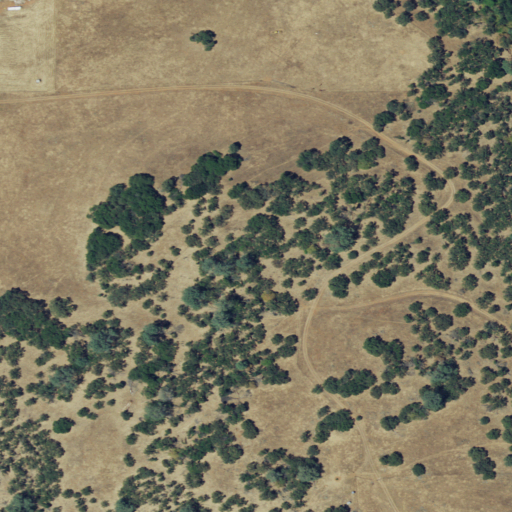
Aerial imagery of ridge(s) in California named Gales Ridge containing shrub, grassland, evergreen forest, deciduous forest, mixed forest, and open development